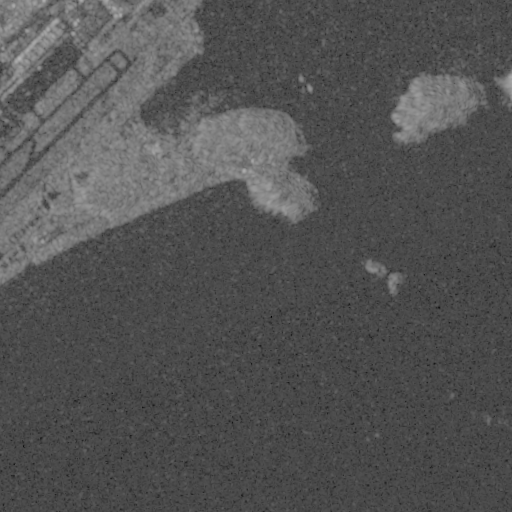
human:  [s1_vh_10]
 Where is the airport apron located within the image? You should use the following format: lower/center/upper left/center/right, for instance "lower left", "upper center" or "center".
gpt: The airport apron is located in the upper left of the image.
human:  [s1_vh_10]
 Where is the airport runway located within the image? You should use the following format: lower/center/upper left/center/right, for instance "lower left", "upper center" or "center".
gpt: The airport runway is located in the left of the image.
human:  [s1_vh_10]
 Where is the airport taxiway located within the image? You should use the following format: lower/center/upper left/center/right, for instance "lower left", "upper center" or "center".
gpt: The airport taxiway is located in the left of the image.
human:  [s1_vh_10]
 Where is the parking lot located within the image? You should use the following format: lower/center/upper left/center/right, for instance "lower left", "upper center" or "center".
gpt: The parking lot is located in the upper left of the image.
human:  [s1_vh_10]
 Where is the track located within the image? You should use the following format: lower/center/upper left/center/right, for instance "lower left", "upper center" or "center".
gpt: There is no track in the image.

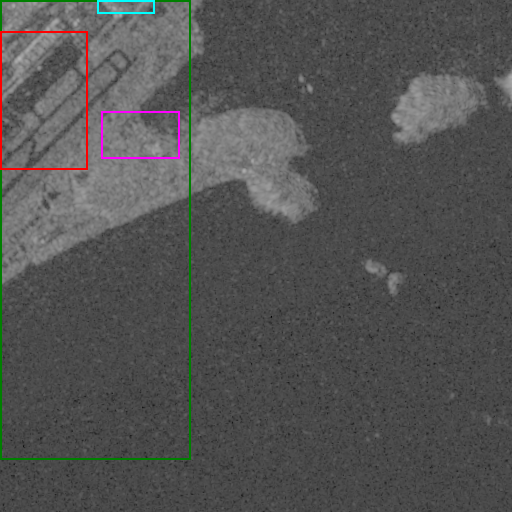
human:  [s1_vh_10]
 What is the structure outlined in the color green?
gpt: The structure outlined in green is an airport.
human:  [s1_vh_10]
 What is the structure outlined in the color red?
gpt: The structure outlined in red is an airport apron.
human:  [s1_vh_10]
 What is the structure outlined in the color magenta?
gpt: The structure outlined in magenta is a crop field.
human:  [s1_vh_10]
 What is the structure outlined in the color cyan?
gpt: The structure outlined in cyan is a parking lot.
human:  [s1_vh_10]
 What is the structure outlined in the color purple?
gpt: There is no purple outline.